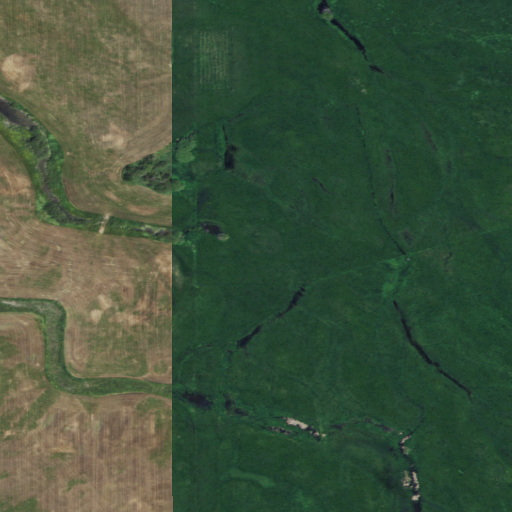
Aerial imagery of valley in Oregon named Pleasant Valley containing herbaceous wetlands and open development